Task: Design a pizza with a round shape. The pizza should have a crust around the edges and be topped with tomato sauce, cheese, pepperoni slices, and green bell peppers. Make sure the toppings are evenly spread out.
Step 300:
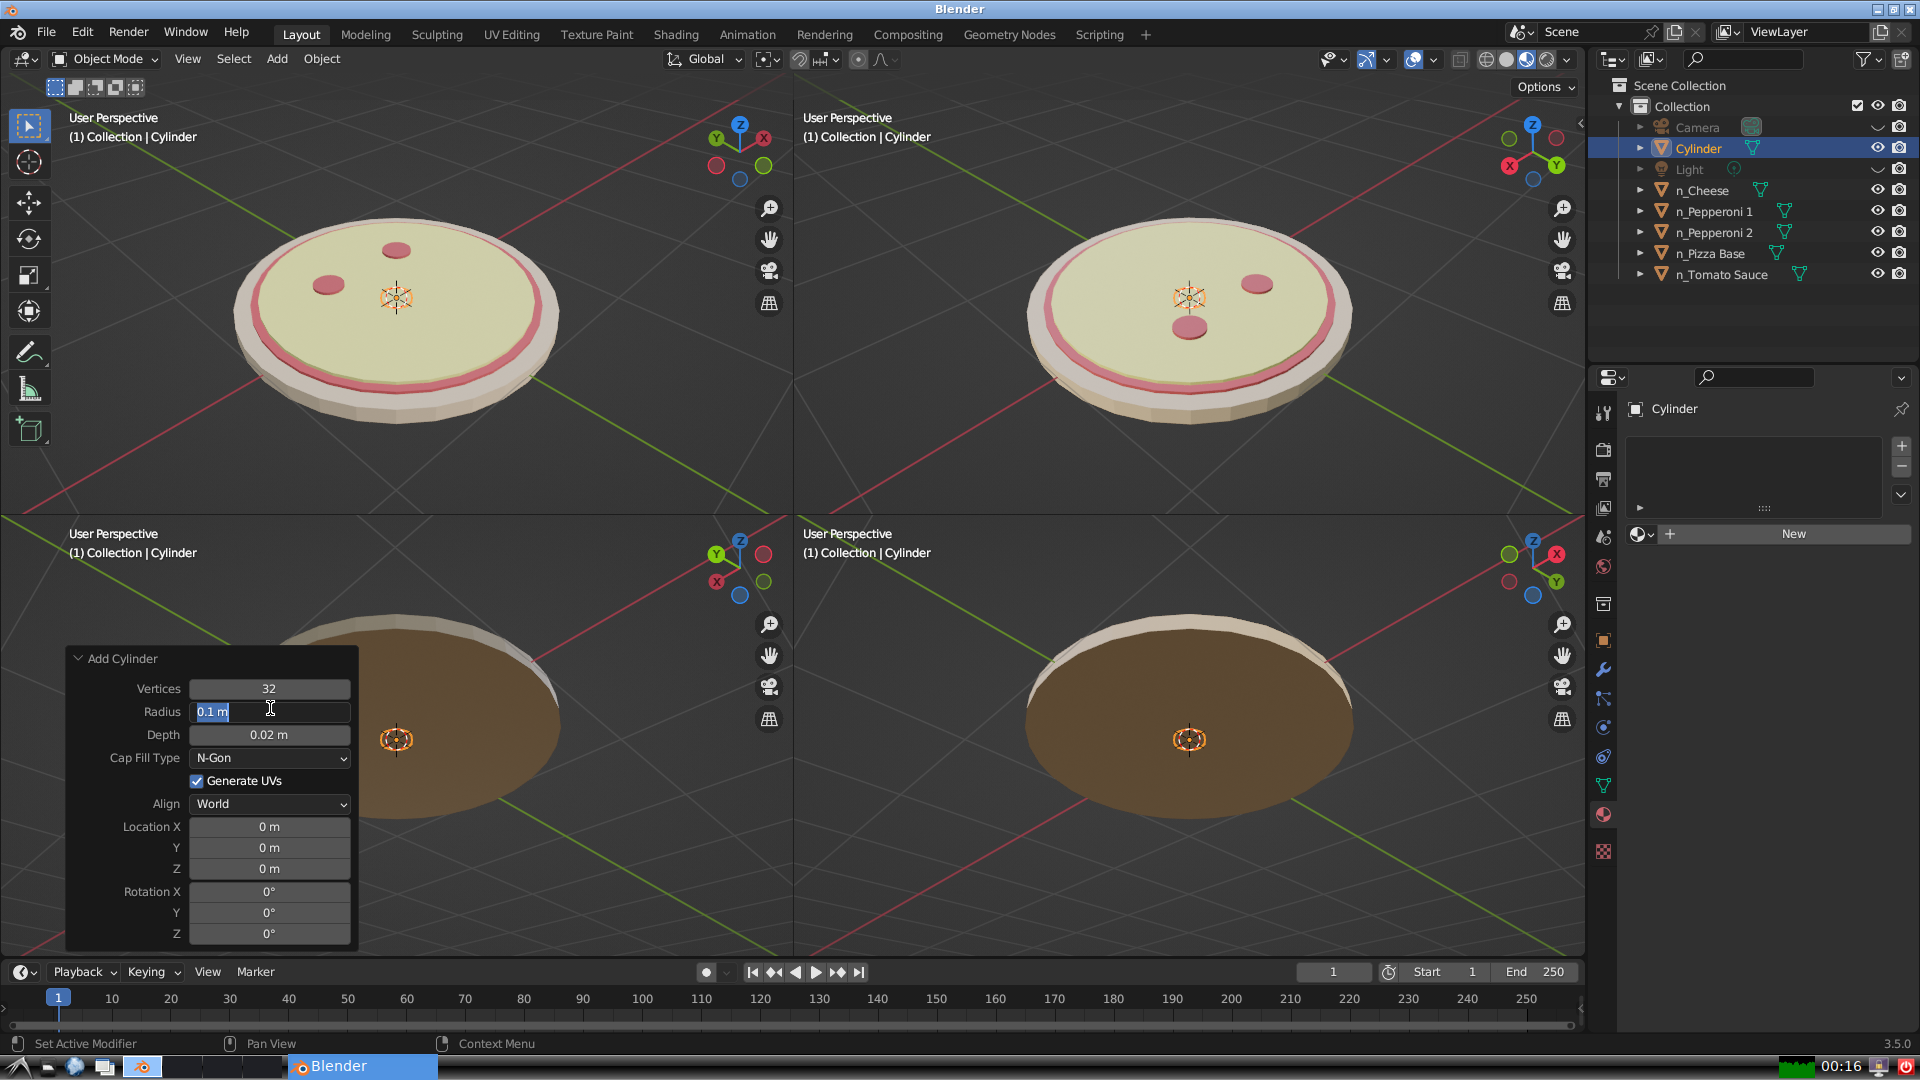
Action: input_text: 0.1